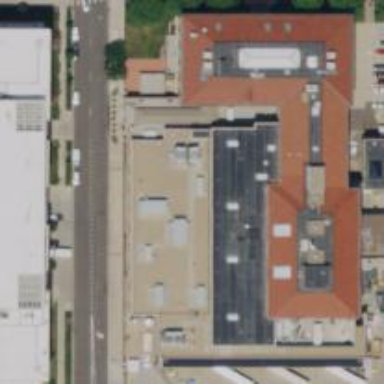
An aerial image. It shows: Civic building.